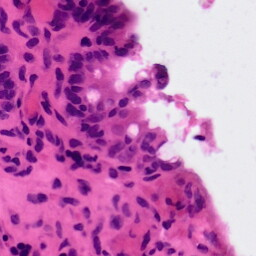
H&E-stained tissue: Colon